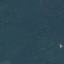
Label: Forest